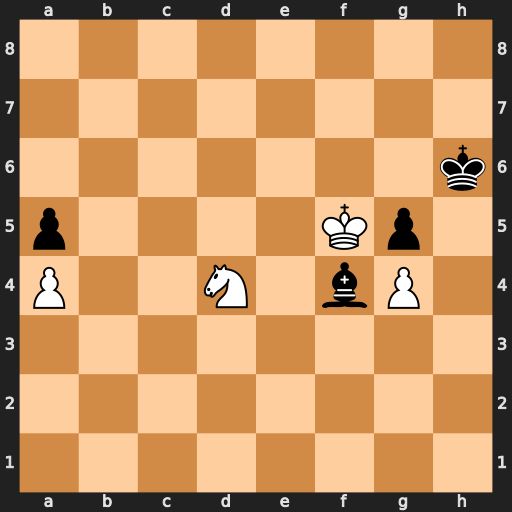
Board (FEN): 8/8/7k/p4Kp1/P2N1bP1/8/8/8
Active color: w
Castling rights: -
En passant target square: -
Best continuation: Nb3 Bc7 Ke6 Kg6 Kd7 Bb6 Kc6 Bf2 Nxa5